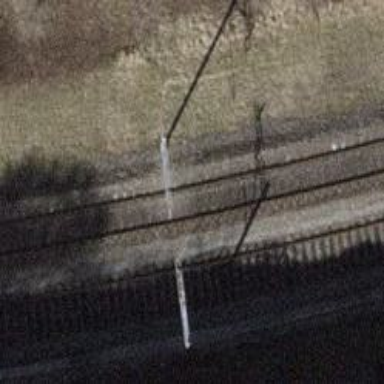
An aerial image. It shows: Railway track with contact line for electrification.